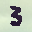
Label: 3